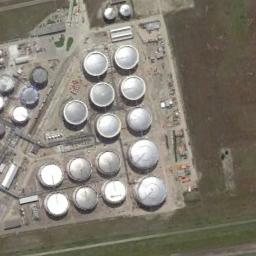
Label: storage_tank